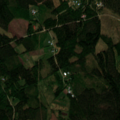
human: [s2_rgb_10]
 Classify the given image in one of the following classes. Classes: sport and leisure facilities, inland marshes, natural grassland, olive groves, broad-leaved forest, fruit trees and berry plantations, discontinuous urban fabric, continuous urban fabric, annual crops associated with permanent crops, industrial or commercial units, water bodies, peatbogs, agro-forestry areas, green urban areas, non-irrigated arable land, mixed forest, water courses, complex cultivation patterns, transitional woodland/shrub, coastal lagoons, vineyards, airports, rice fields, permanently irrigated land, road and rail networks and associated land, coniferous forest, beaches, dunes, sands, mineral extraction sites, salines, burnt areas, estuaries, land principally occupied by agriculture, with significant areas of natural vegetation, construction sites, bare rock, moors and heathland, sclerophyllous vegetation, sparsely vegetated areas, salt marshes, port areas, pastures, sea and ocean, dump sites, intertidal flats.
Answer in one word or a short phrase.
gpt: land principally occupied by agriculture, with significant areas of natural vegetation, broad-leaved forest, coniferous forest, mixed forest